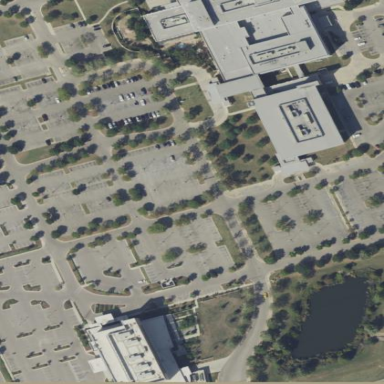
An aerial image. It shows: Healthcare facility identified as hospital.